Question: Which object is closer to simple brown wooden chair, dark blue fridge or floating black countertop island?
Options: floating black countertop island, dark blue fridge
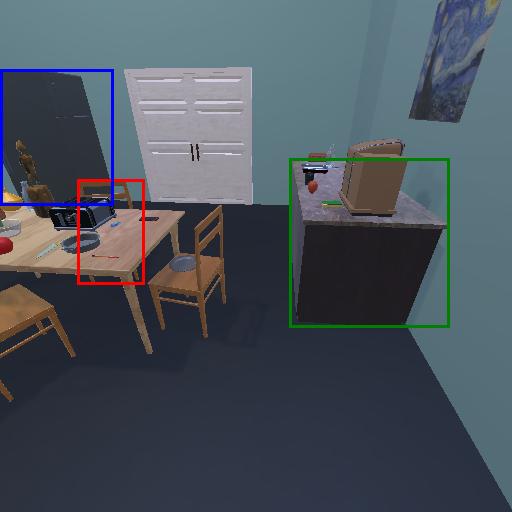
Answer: floating black countertop island